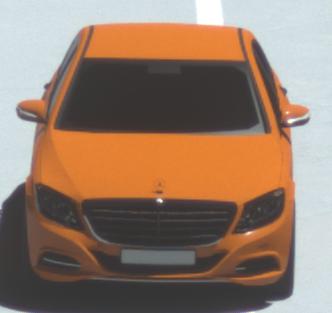
Make: Mercedes-Benz
Model: S 400 HYBRID
Detailed model: S-Class (222) Limousine
Model produced from: 2013/05
Model produced until: 2015/04
Doors: 4
Color: orange
Road condition: dry road
Daytime: midday
Contrast: high contrast